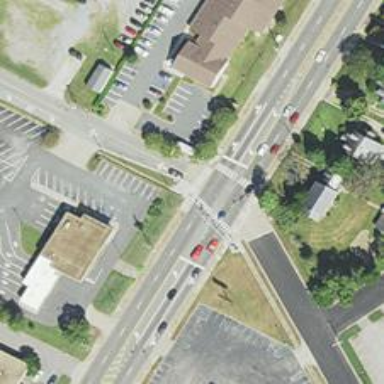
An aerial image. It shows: Marked road crossing.